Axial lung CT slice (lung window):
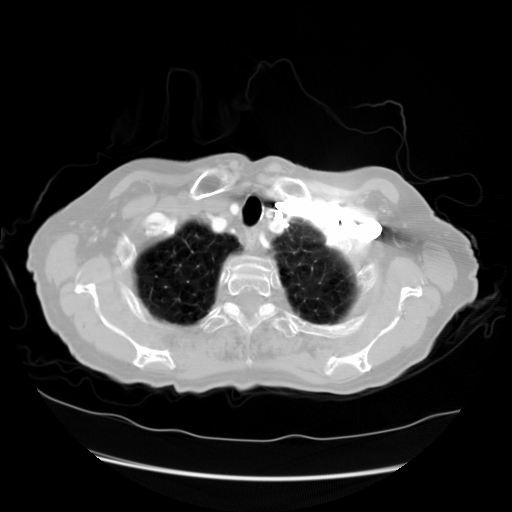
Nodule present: no